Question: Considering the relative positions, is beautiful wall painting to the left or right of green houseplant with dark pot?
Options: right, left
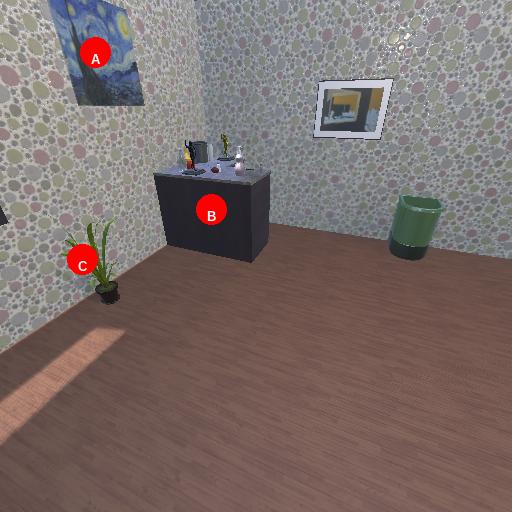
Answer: right